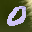
Label: 0